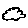
Label: cloud